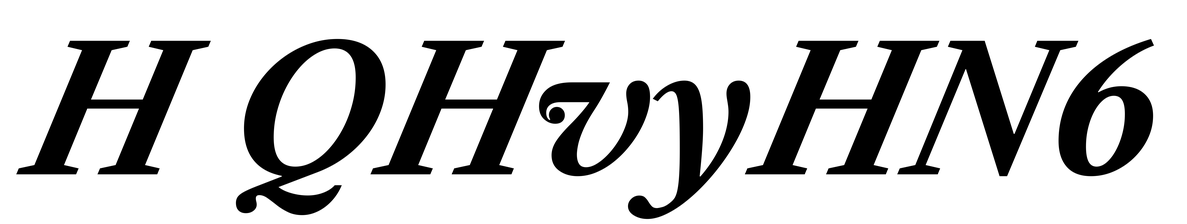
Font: LibreCaslonText-Italic_Bold_Italic